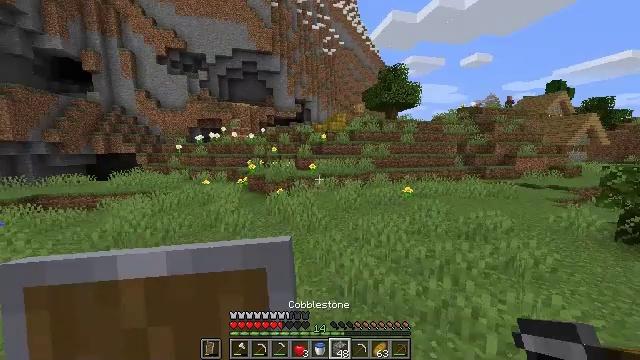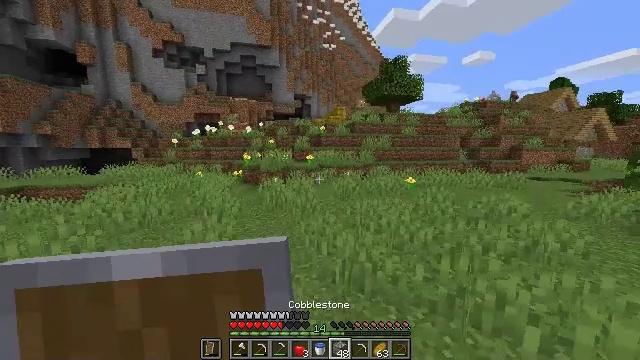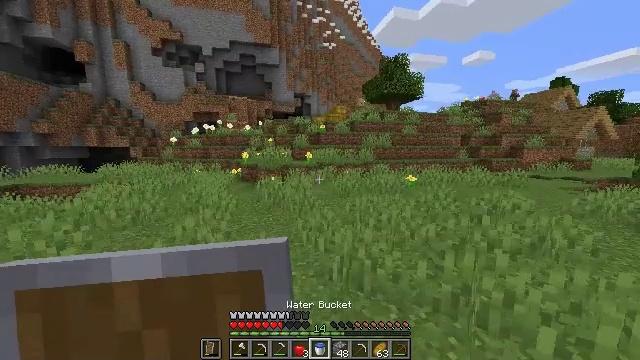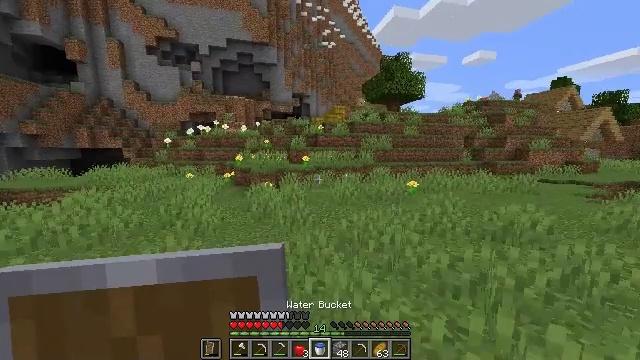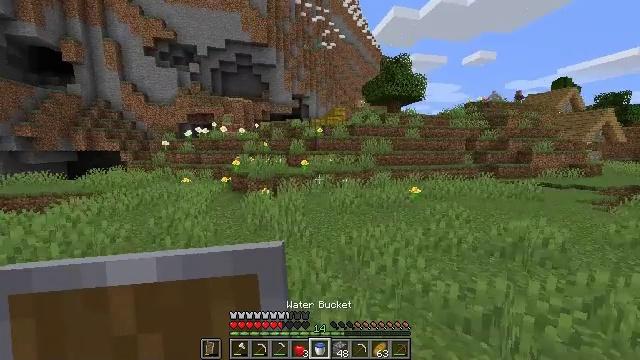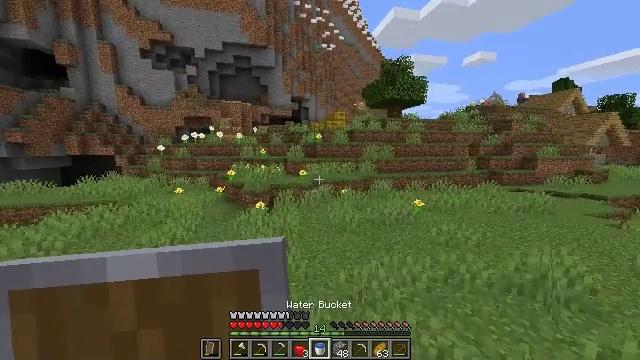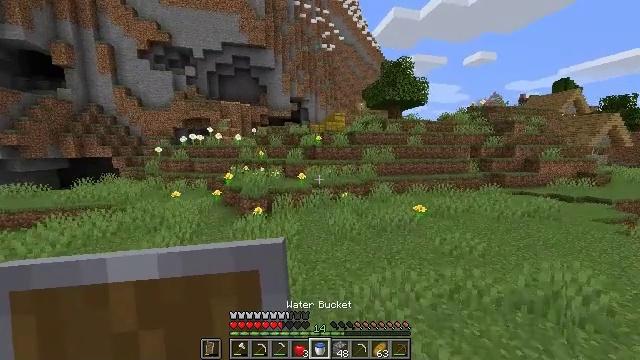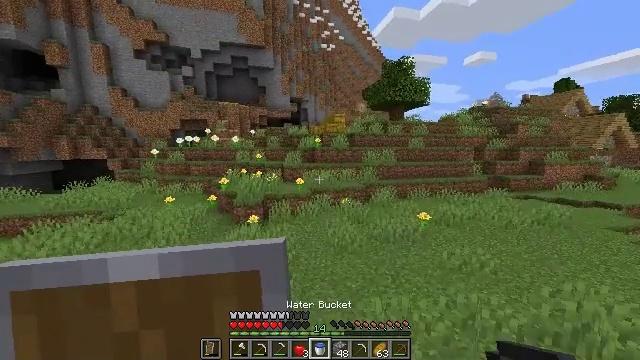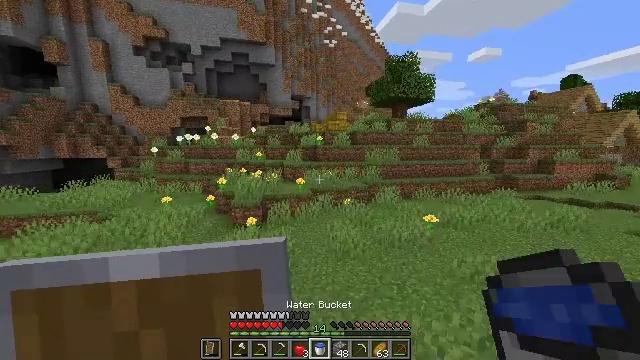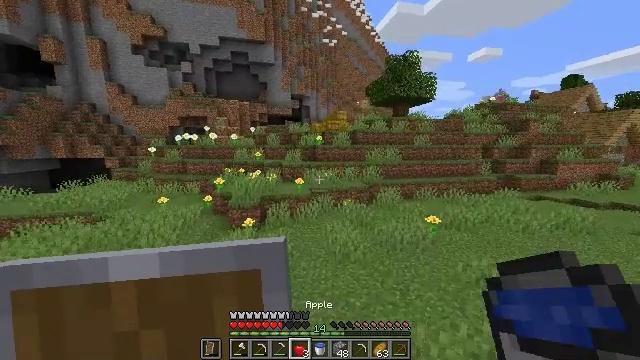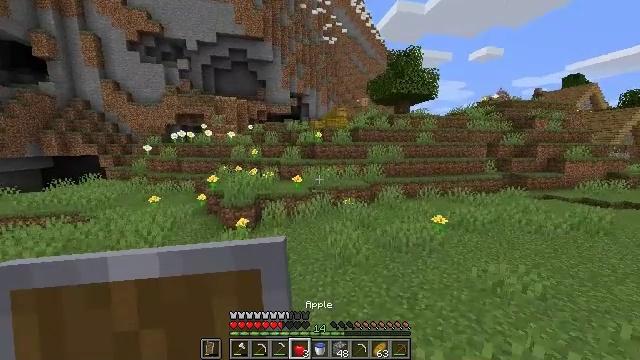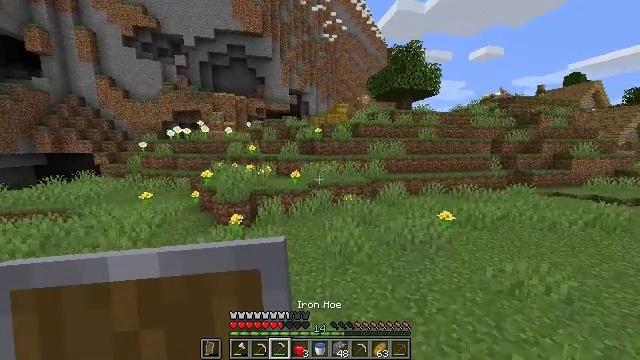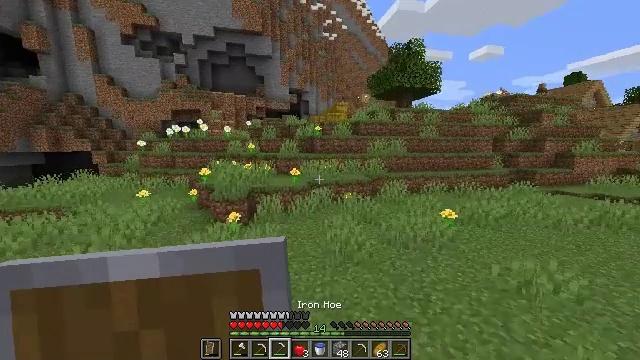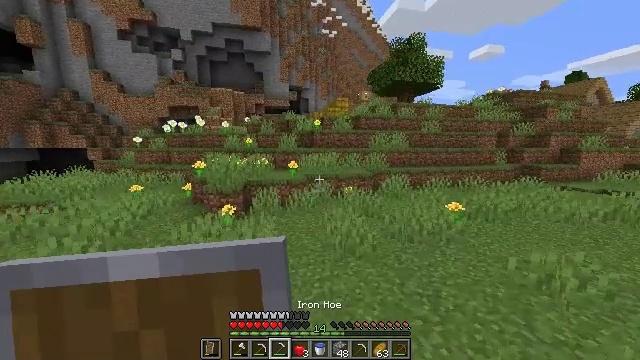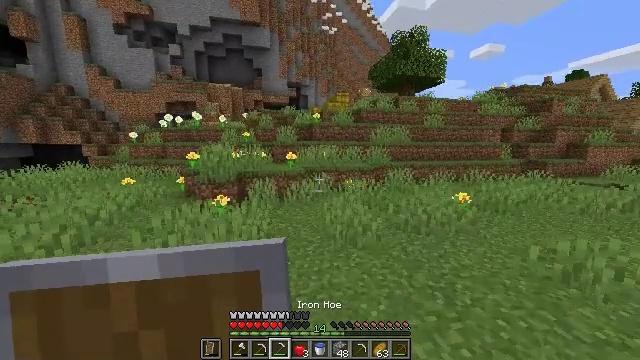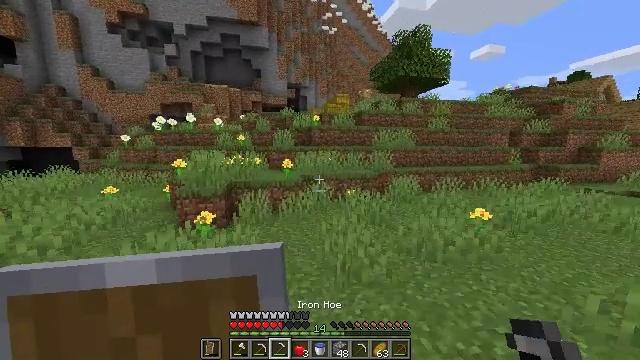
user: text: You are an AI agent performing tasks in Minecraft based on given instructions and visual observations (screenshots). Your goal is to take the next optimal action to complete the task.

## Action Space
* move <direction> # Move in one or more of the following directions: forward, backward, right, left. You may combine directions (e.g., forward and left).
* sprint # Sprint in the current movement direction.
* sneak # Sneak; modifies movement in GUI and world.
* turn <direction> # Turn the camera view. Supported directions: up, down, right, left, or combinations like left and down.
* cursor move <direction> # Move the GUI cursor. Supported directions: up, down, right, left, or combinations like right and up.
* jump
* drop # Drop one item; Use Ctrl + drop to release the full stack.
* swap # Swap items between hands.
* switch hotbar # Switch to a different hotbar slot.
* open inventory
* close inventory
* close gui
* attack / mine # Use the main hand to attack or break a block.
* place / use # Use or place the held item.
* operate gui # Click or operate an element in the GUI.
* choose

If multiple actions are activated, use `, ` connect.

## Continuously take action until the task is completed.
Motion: motion action
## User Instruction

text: Harvest hay blocks from the village.
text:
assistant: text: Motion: move forward, sprint, jump
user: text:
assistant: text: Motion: move forward, sprint, jump
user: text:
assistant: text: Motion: move forward, sprint, jump
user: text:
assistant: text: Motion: move forward, sprint, jump
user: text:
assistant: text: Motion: move forward, sprint, jump
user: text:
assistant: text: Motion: move forward, sprint, jump
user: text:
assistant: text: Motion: move forward, sprint, jump
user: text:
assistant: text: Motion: move forward, sprint, jump
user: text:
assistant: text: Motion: move forward, sprint, jump
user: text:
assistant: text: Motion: move forward, sprint, jump
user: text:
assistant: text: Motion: move forward, sprint, jump
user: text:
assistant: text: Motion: move forward, sprint, jump
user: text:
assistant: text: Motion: move forward, sprint, jump
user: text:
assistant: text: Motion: move forward, sprint, jump
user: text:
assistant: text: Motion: move forward, sprint, jump
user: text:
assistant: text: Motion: move forward, sprint, jump
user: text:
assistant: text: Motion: move forward, sprint, jump
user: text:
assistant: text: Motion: move forward, sprint, jump
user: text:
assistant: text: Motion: move forward, sprint, jump
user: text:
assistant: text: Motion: move forward, sprint, jump
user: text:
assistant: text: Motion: move forward, sprint, jump
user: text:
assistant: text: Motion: move forward, sprint, jump
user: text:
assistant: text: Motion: move forward, sprint, jump
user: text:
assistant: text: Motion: move forward, sprint, turn right, jump
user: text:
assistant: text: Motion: move forward, sprint, turn right, jump
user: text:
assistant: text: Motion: move forward, sprint, jump
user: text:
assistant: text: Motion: move forward, sprint, jump
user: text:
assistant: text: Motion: move forward, sprint, jump
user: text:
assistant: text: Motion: move forward, sprint, jump
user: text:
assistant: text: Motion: move forward, sprint, jump